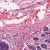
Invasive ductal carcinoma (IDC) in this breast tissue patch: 0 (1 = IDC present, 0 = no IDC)